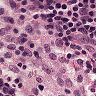
Metastatic tissue present: no